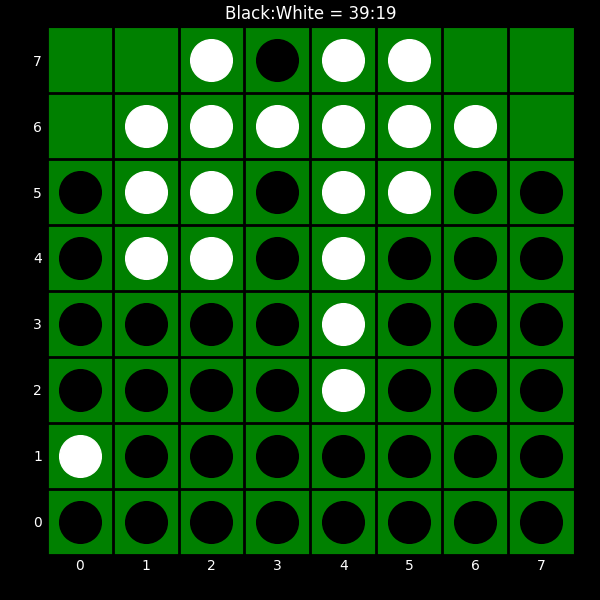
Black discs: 39
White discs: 19